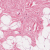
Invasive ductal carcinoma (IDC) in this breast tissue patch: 0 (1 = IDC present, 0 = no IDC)